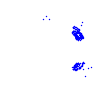
Particle: electron